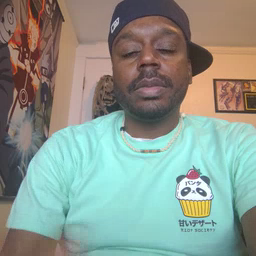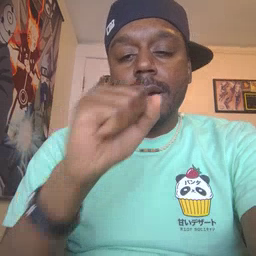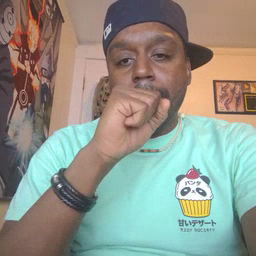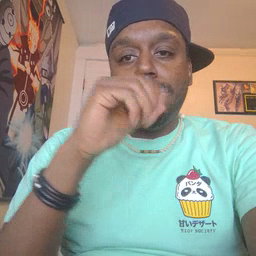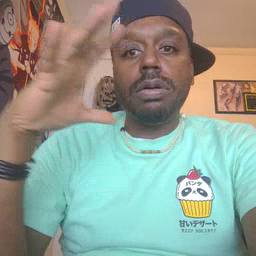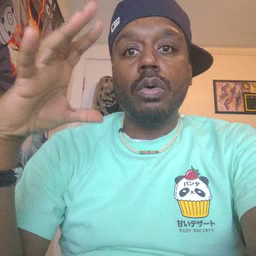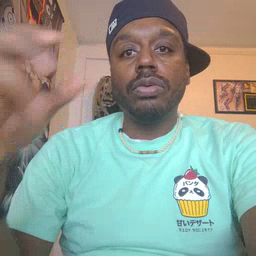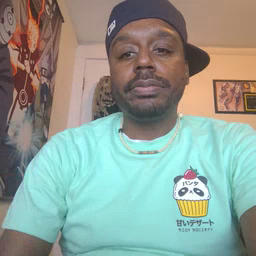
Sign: balloon